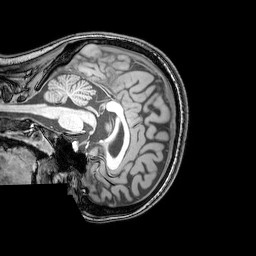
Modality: T1w
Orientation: sagittal
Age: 22
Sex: female
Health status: healthy
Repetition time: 0.081 s
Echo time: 0.037 s